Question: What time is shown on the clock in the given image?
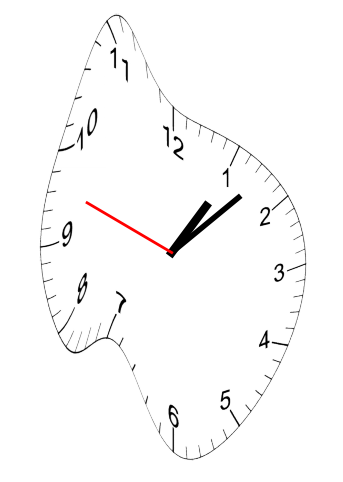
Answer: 01:07:48